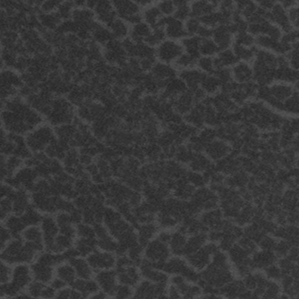
Label: frost